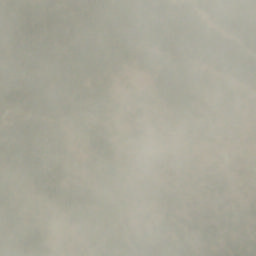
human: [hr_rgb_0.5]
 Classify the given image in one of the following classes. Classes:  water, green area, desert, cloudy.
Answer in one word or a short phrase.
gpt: cloudy